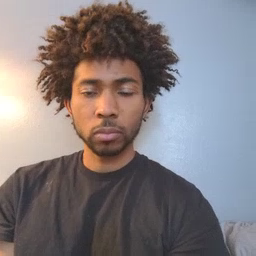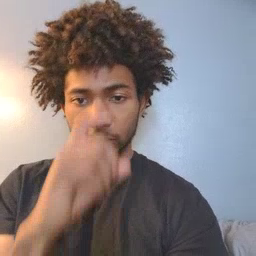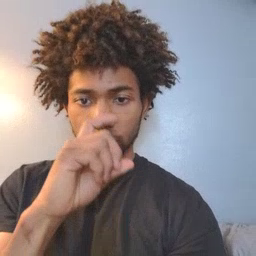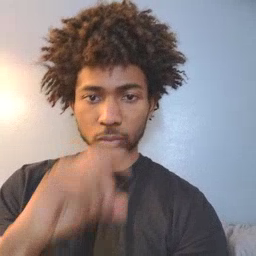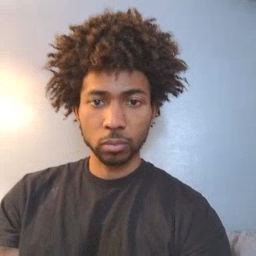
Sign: doll